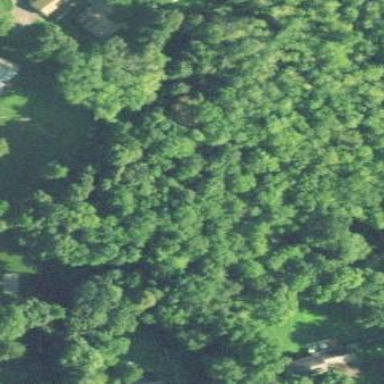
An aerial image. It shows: Existing preserved open space in the woodland.